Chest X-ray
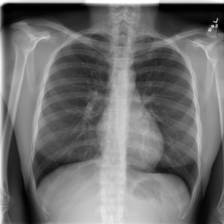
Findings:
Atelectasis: negative
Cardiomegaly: negative
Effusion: negative
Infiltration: negative
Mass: negative
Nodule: negative
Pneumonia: negative
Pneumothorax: negative
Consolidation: negative
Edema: negative
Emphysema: negative
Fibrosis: negative
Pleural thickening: negative
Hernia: negative